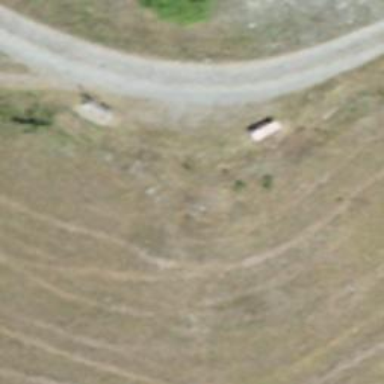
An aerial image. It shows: Brown bench in the vicinity.